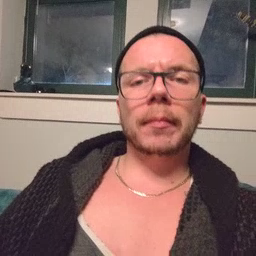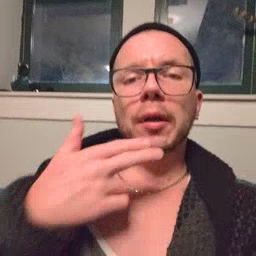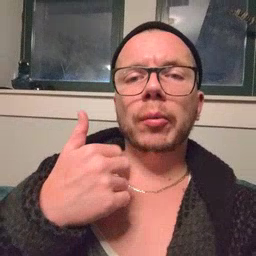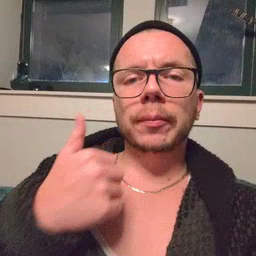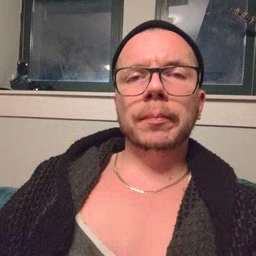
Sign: cute